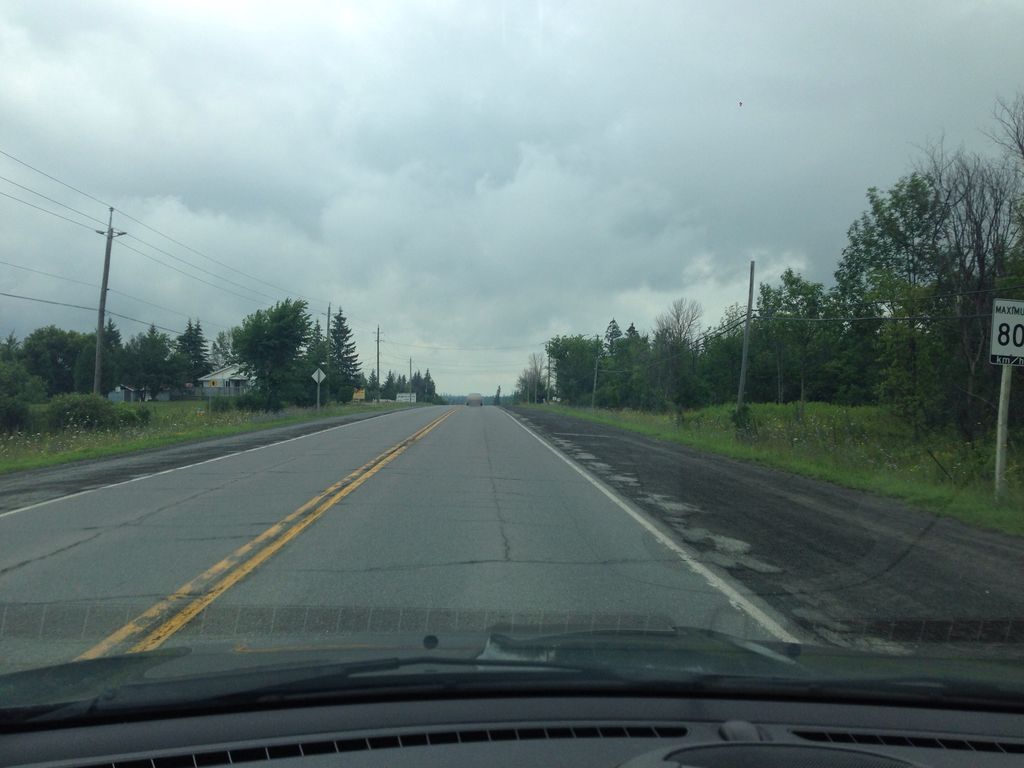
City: ottawa-gatineau